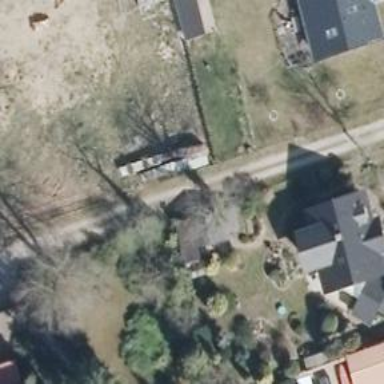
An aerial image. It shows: Driveway with compacted surface.